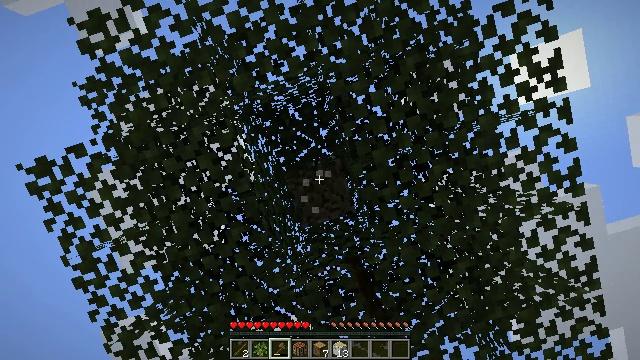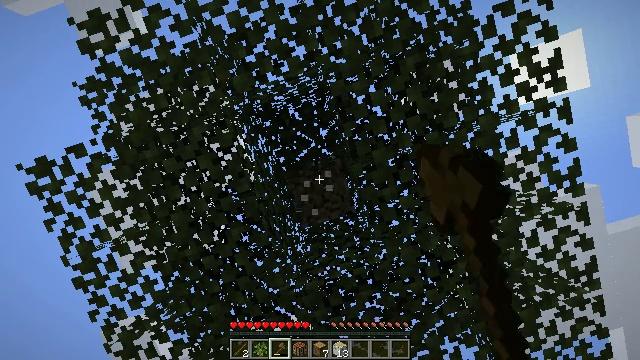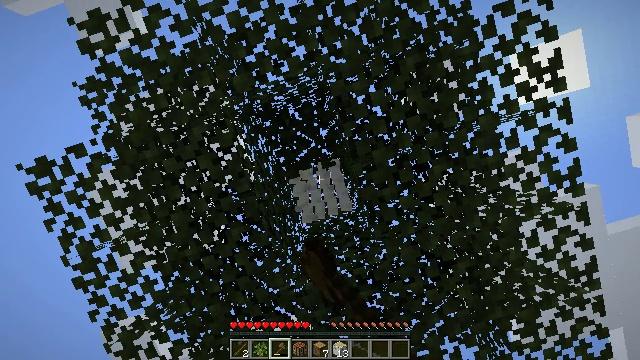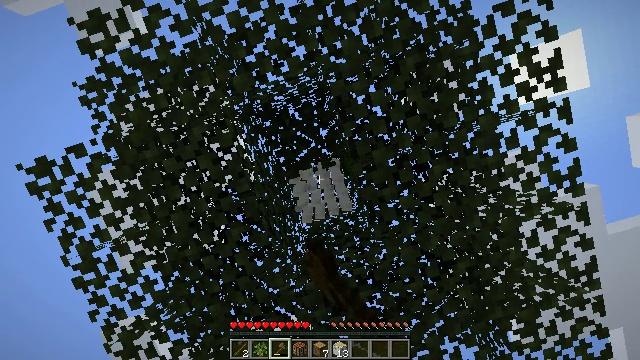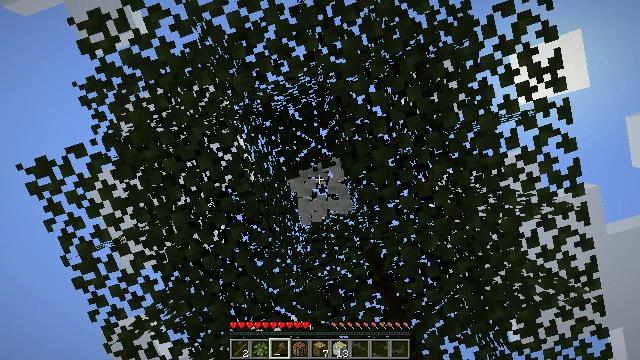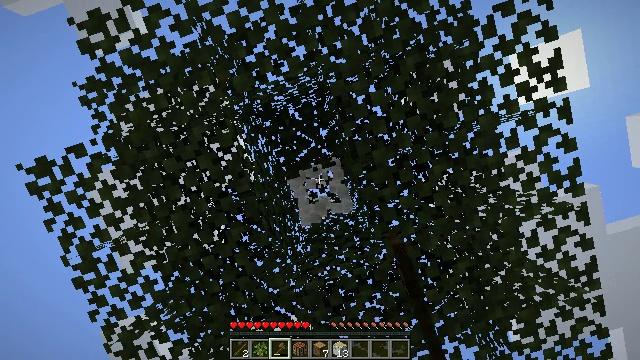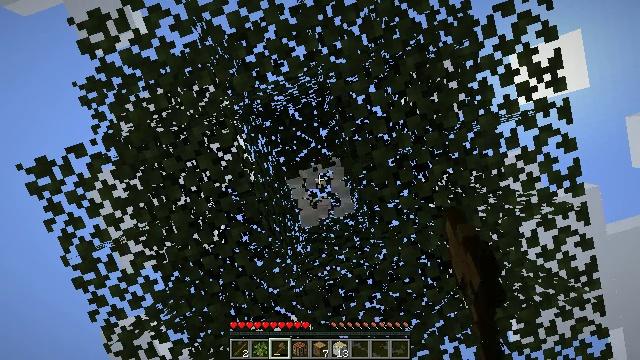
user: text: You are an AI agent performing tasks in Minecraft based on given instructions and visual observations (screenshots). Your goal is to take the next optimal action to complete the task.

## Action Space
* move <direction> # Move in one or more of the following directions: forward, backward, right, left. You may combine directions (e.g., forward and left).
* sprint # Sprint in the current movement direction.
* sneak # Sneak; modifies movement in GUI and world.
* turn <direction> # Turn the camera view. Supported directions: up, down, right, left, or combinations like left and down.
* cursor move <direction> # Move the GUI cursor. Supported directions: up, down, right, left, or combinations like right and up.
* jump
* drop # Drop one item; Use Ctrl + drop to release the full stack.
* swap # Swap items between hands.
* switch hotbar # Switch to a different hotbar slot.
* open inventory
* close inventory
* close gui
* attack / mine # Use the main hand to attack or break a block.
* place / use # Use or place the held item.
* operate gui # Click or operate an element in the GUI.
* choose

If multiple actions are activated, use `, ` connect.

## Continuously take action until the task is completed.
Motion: motion action
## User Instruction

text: Gather birch log for crafting.
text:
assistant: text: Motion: attack / mine
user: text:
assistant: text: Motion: attack / mine
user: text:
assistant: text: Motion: attack / mine
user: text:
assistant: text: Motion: attack / mine
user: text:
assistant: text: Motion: attack / mine
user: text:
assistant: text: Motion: attack / mine
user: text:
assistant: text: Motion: attack / mine